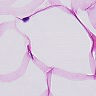
Metastatic tissue present: no